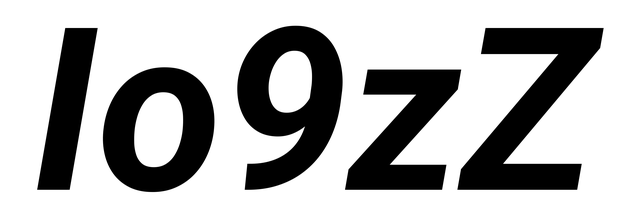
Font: Roboto-Italic_Bold_Italic